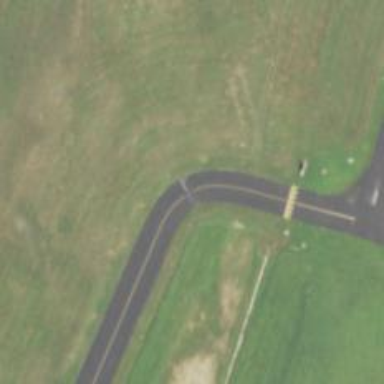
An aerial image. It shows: Image of taxiway at airport.